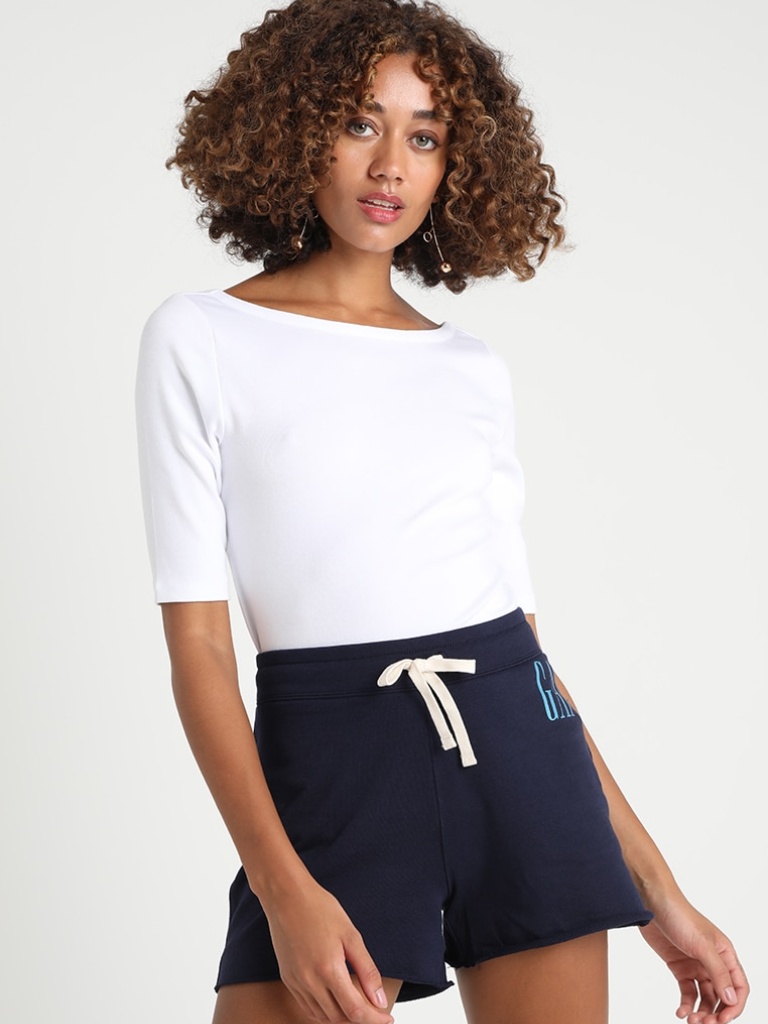
cotton tight short sleeve hip length Fully Tucked in boat t-shirt